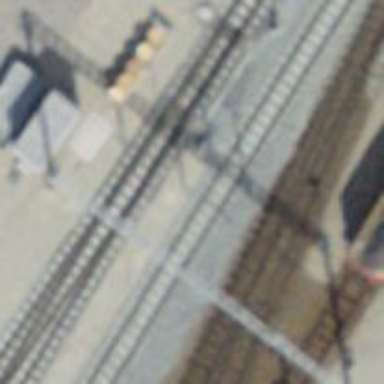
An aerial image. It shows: Narrow-gauge railway with 1 track. The tracks are electrified with contact line.